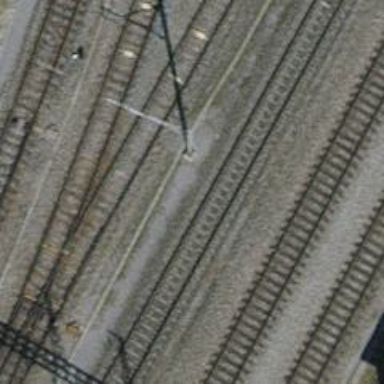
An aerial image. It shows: Single-track railway siding with electrified contact lines.